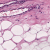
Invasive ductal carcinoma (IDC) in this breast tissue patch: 0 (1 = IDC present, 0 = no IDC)